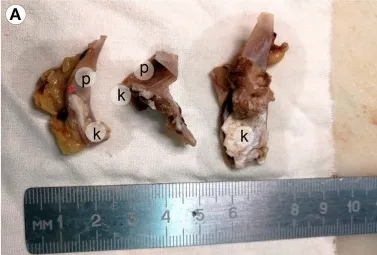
Fragments of the kidney and cystic lesion. Gross evaluation (A,B) demonstrates cystic lesion with adjacent renal parenchyma (p) separated by septa with varying wall thickness. Adhesions tightly connected the lesion with the kidney capsule and adjacent adipose tissue. The lumen was filled with gray-brown cheesy keratinized masses (k). It was connected to the small renal calyx (c) with the isthmus (i). Mucosa of the calyx was gray, smooth, with single overlays of horny masses.
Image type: medical_photograph (other_medical_photograph)